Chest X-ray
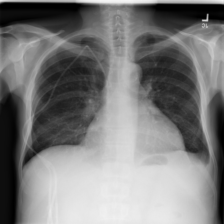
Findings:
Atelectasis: negative
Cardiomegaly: negative
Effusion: negative
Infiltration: negative
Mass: negative
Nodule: negative
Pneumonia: negative
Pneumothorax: negative
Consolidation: negative
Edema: negative
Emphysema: negative
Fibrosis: negative
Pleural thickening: positive
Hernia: negative